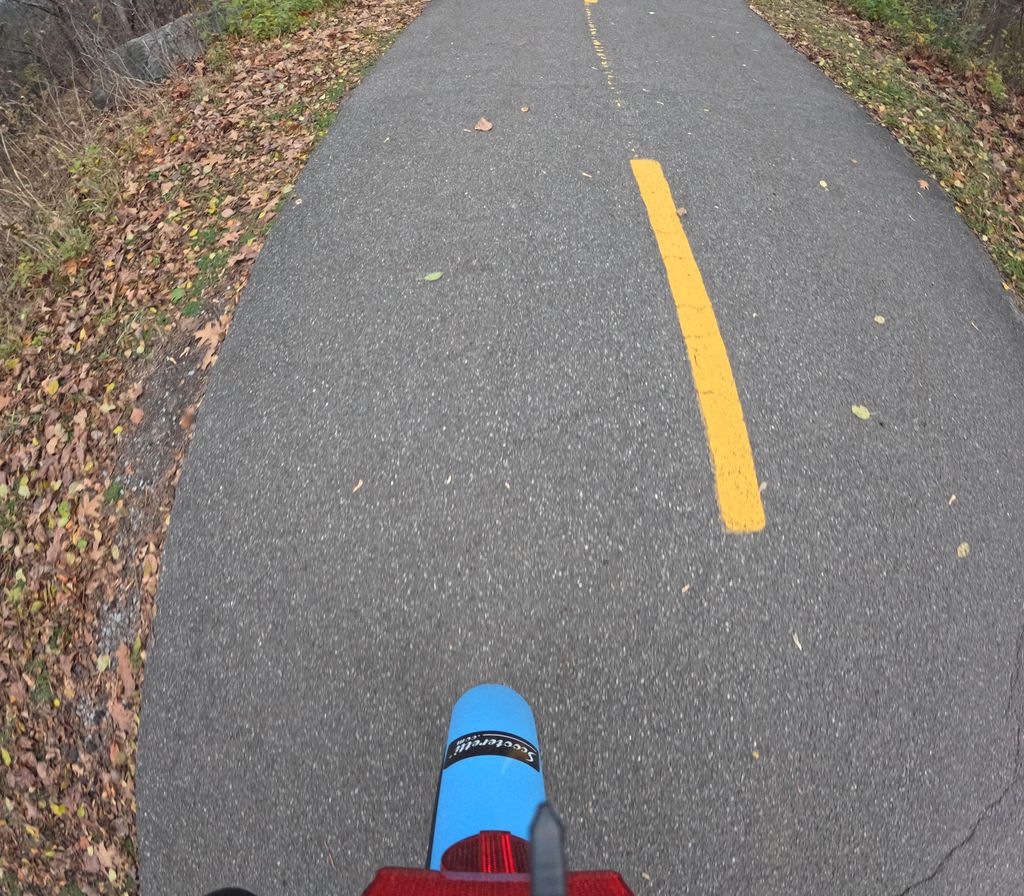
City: ottawa-gatineau